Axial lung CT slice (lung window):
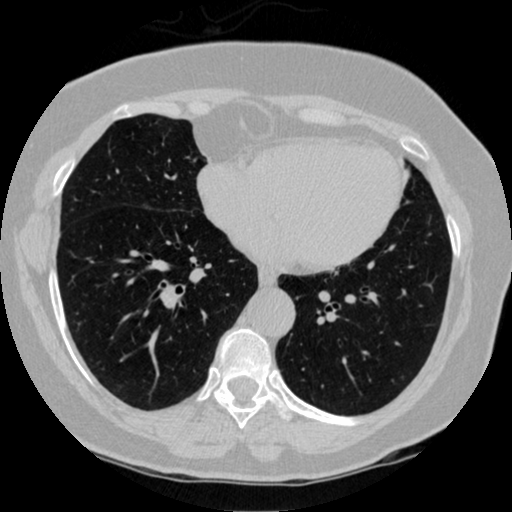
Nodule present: no